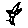
Label: bird